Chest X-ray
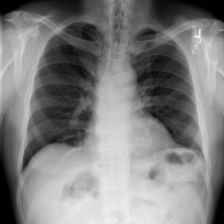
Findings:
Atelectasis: negative
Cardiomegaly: negative
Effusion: negative
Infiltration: negative
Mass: negative
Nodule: negative
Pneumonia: negative
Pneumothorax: negative
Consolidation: negative
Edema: negative
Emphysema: negative
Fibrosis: negative
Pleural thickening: negative
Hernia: negative